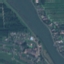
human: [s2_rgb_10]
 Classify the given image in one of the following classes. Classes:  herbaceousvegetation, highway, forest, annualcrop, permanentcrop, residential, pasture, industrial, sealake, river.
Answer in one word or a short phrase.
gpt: River